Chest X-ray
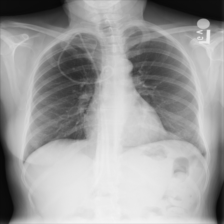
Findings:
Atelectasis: negative
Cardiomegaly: negative
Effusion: negative
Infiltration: negative
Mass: negative
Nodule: negative
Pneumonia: negative
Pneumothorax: negative
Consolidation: negative
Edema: negative
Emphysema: negative
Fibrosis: negative
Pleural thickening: negative
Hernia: negative